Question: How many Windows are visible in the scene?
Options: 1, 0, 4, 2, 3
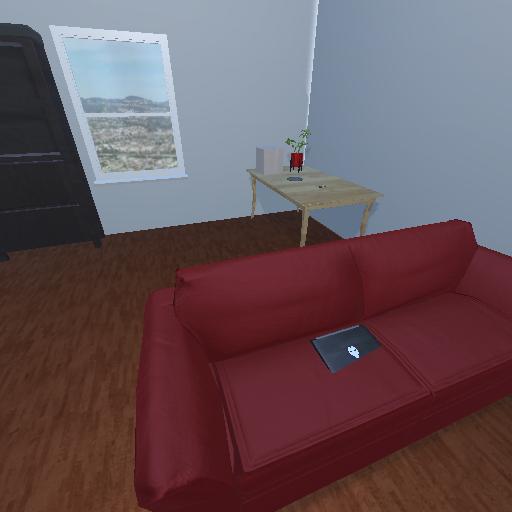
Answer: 1